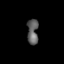
Tissue: lung
Cell type: Endothelial cells
Senescence score: 0.5719
Nuclear area (px): 273
Mean DAPI intensity: 95.762